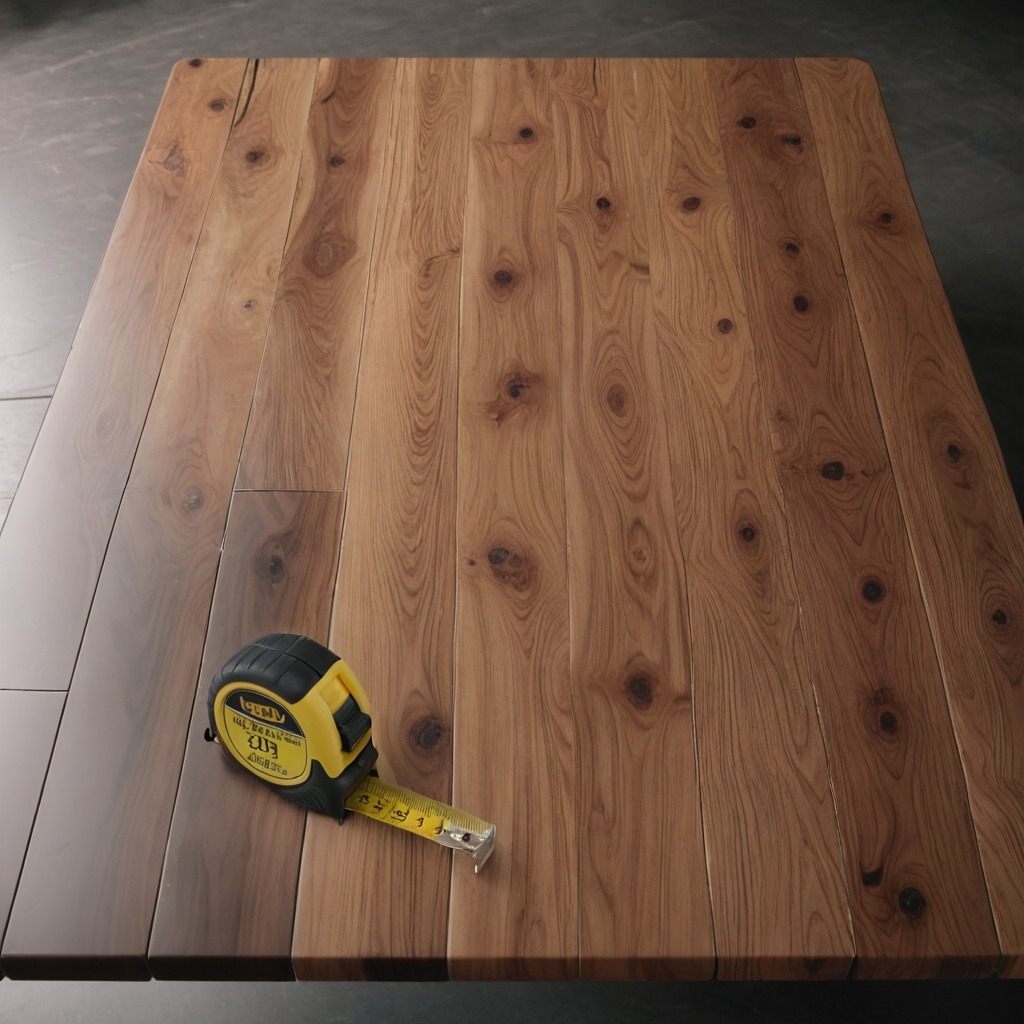
A measuring tape lies on the oil-spilled wooden table in a vintage motorcycle garage.